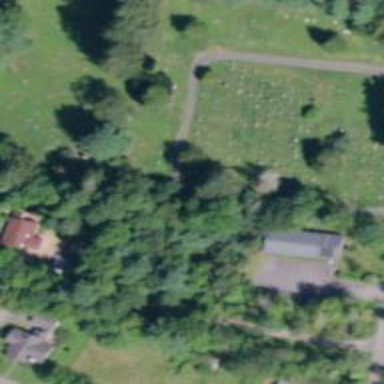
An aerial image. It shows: Cemetery.